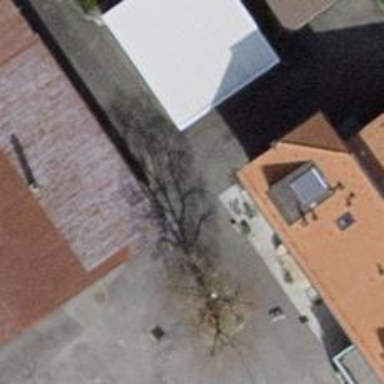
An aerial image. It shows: Alley with asphalt surface designated as service road.